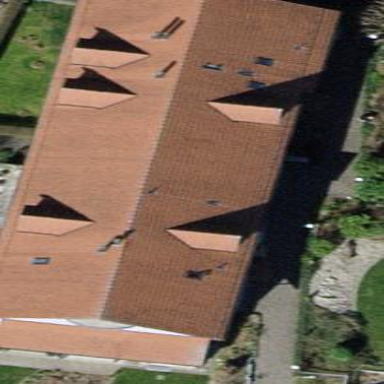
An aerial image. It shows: Terrace building with gabled roof.